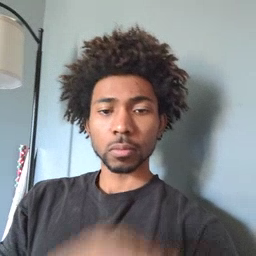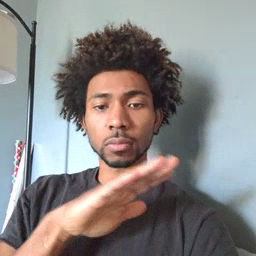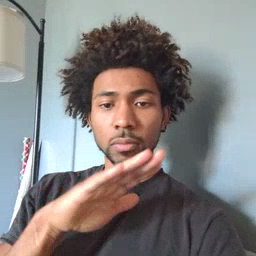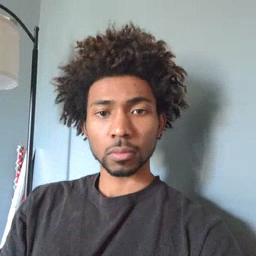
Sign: clean